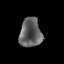
Tissue: prostate
Cell type: T cells
Senescence score: 0.3482
Nuclear area (px): 636
Mean DAPI intensity: 96.642